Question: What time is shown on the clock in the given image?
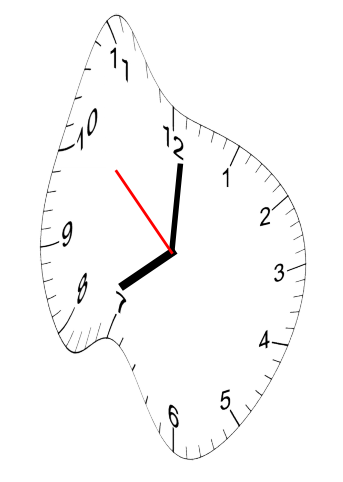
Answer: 08:00:52